Question: I can't figure out what Re# is complaining about with a piece of code. Everything compiles ok and works as it should, but Re# can't seem to resolve the expression without offering any suggestions. Look at the attachment for code and error.
Any offers?

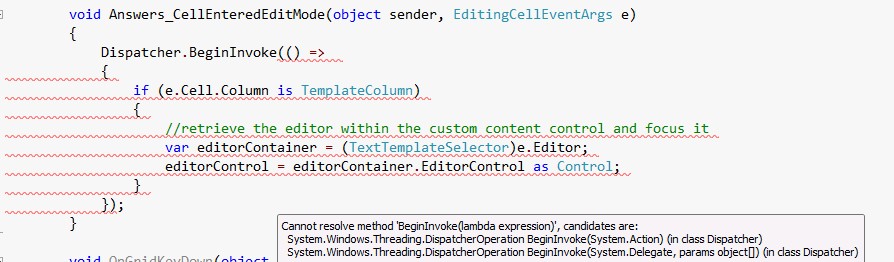
Answer: Your code is fine. This was a bug in Resharper, now fixed in version 5.1.
Had the same warning all over the place (to the extent I turned off Re# until I got the 5.1 update). Ours was also a Silverlight 4 app.
Re# 5.1 behaves a lot better with VS 2010 now. Clashes with intellisense autocomplete have also vanished.